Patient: sex F, age 58
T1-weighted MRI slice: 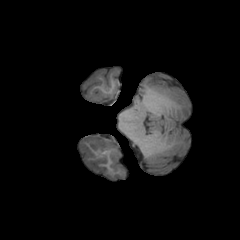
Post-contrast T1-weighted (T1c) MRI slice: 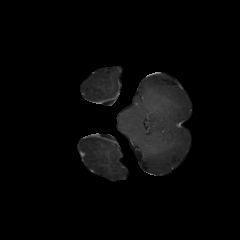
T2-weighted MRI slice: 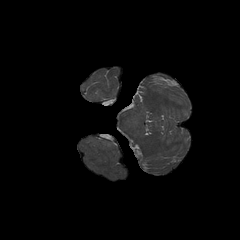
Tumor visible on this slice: yes
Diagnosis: Glioblastoma, IDH-wildtype
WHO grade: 4